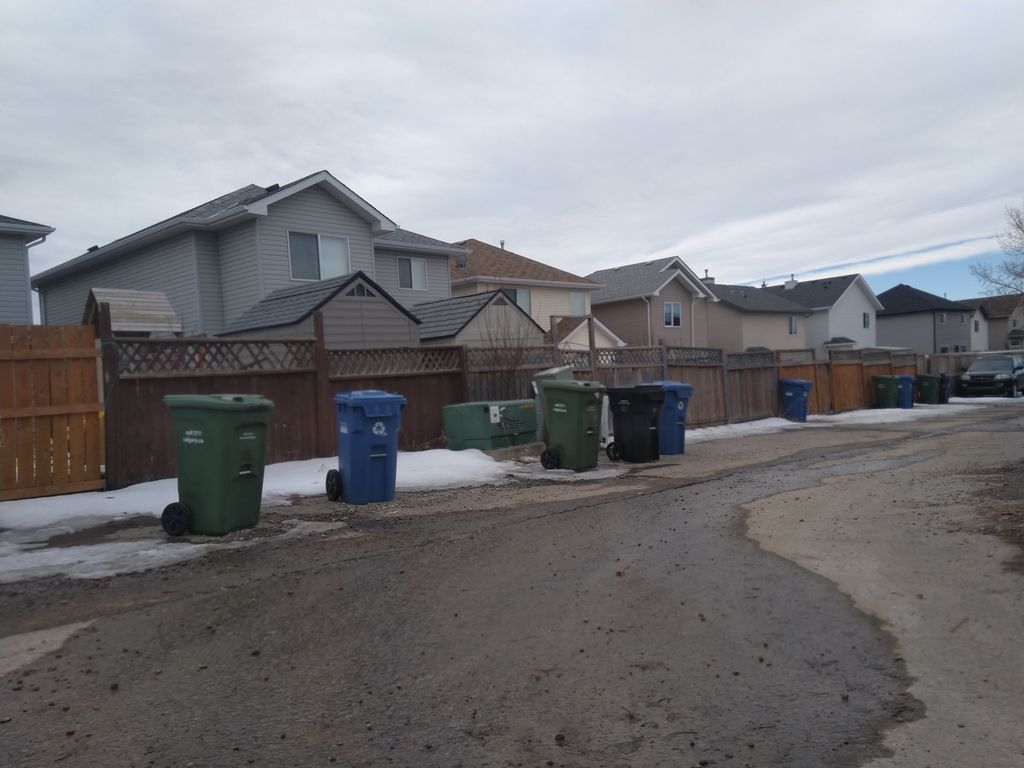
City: calgary